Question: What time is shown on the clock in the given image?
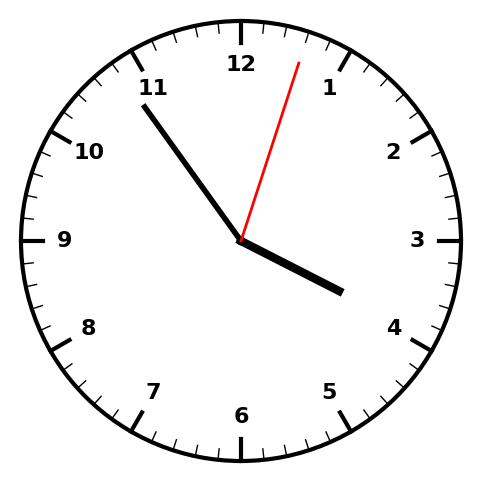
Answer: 03:54:03